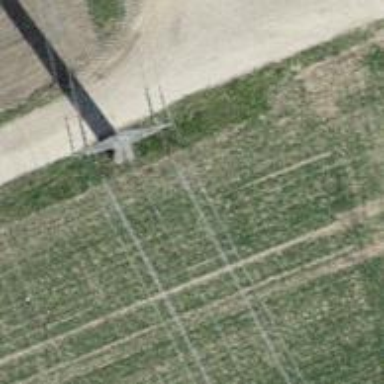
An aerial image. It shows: Power pole.